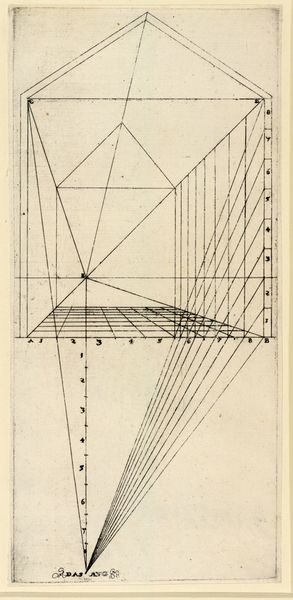
Titel: Perpektivische Konstruktion
Künstler: Augustin Hirschvogel
Standort: Wien
Institution: Albertina, Wien
Schlagwörter: weiß, dreieck, raum, schwarz, skizze, zeichnung, dach, haus, wand, signatur, gitter, boden, decke, blatt, papier, modell, perspektive, studie, giebel, formen, grafik, linien, zahlen, tiefe, striche, technik, punkt, entwurf, stift, quadrate, zahl, fluchtpunkt, konstruktion, plan, lineal, geometrie, quadrat, viereck, netz, geraden, raster, schrägen, dreidimensional, berechnung, mass, skala, maße, koordinate, mathematik, projektion, gitternetz, koordinaten, slizze, dimension, paralell, mathematisch, schnittpunkt, geometrische zeichnung, geometrische form, schwerpunkt, fixpunkt, dreisimensional, perfekt, 3d, e, freieck, gemotrische skizze, perspekti